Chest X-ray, PA view. Patient: 52 years old, sex M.
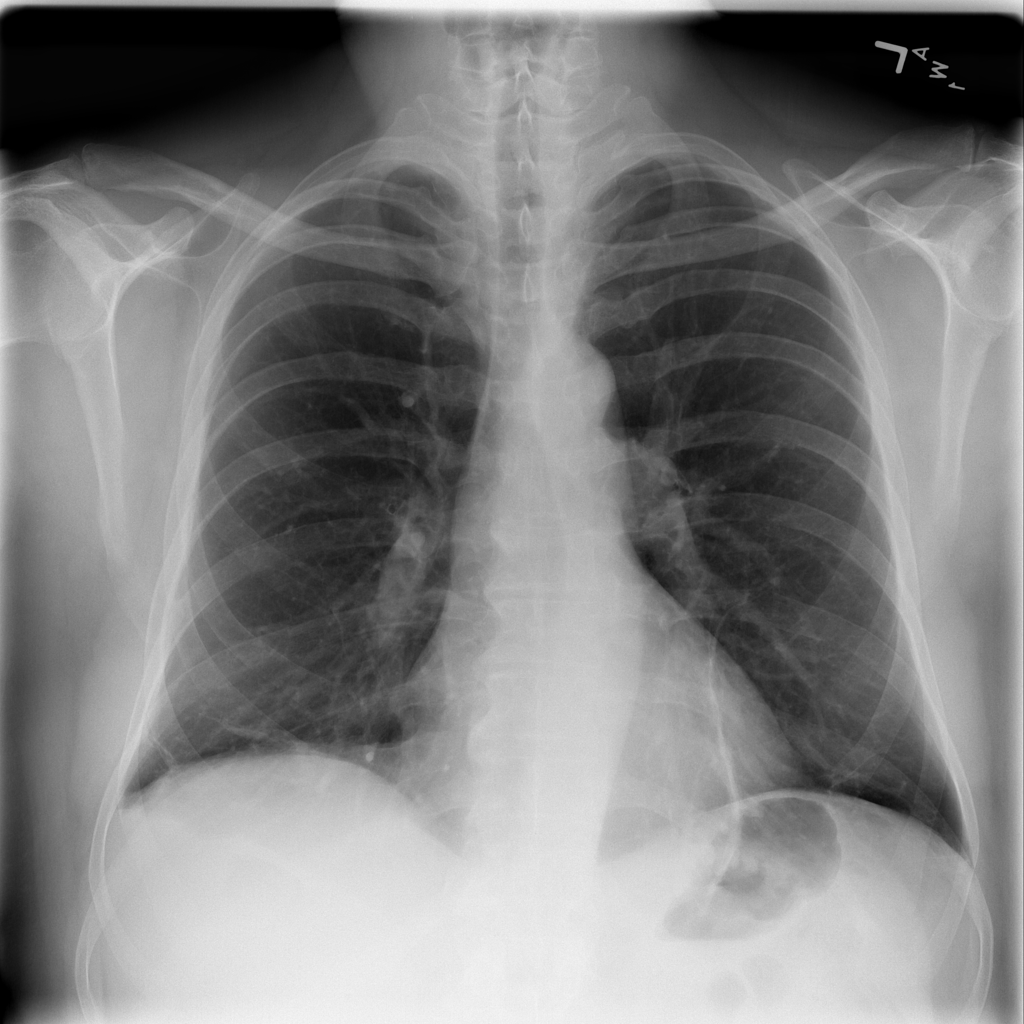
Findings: Atelectasis